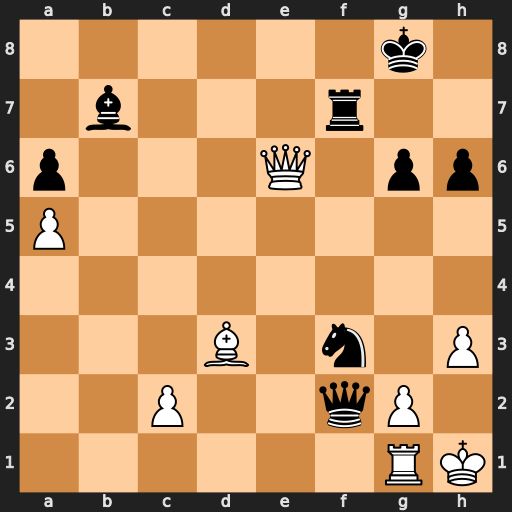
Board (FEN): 6k1/1b3r2/p3Q1pp/P7/8/3B1n1P/2P2qP1/6RK
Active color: w
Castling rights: -
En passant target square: -
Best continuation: Qxg6+ Kf8 Qd6+